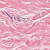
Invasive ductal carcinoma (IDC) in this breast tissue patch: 0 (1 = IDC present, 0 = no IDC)